Question: I have written a simple code that performs a 3-point moving average smoothing algorithm. It is meant to follow the same basic algorithm as Matlab's smooth(...) function as described <URL>.
However, the result of my code is very different from that of Matlab's. Matlab's 3-point filter appears to perform a much more aggressive smoothing.
Here is a comparison of a noisy data smoothed using my code (red) and Matlab's function (blue):

Here is my code written in the form of a function:
'''
function [NewSignal] = smoothing(signal)
NewSignal = signal;
for i = 2 : length(signal)-1
NewSignal(i,:) = (NewSignal(i,:)+NewSignal(i-1,:)+NewSignal(i+1,:))./3;
end
end
'''
Matlab's function is used as follows:
'signal = smooth(time, signal, 3, 'moving');'
As far as I understand Matlab's function works the same way; it averages 3 adjacent bins to a single bin. So I expected both algorithms to produce the same results.
So, what is the reason for the discrepancy? And how could I tweak my code to produce the same results?
Edit:
My sample data can be found <URL>. It can be accessed using:
'''
M = csvread('DS0009.csv');
time = M(:,1);
signal = M(:,2);
'''
Here is the new result (red plot) using rinkert's correction:
<URL>
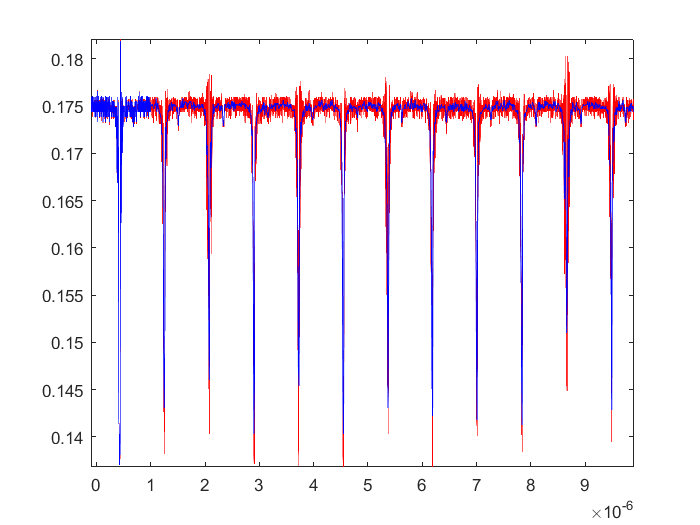
Answer: One reason for the difference could be that you are partially using your smoothed signal during smoothing. In your loop, you store the smoothed value in 'NewSignal(i,:)', and for the next sample to smooth this value will be called by 'NewSignal(i-1,:)'.
Let 'NewSignal' be determined by the original 'signal' only:
'''
function [NewSignal] = smoothing(signal)
NewSignal = signal;
for i = 2 : length(signal)-1
NewSignal(i,:) = (signal(i,:)+signal(i-1,:)+signal(i+1,:))./3;
end
end
'''
---
To show that the function above in fact does the same as Matlab's 'smooth' function, let's consider this <URL>:
'''
t = (0:0.01:10).'; % time vector
y = sin(t) + 0.5*randn(size(t));
y_smooth1 = smooth(t,y,3,'moving');
y_smooth2 = smoothing(y);
difference_methods = abs(y_smooth1-y_smooth2);
'''
So creating a sine wave, add some noise, and determine the absolute difference between the two methods. If you take the sum of all the differences you will see that this adds up to something like 7.5137e-14, which cannot explain the differences you see.
Plotting the smooth signal (blue original, red smoothed):
'''
figure(1); clf; hold on
plot(t,y)
plot(t,y_smooth2)
'''
<URL>
And then plotting the difference between the two methods:
'''
figure(2); clf; hold on;
plot(t,y_smooth1-y_smooth2)
'''
<URL>
As you can see, the difference is of the order 1e-16, so influenced by the Floating-point relative accuracy (see <URL>.